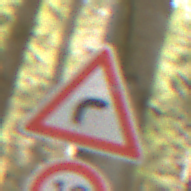
Verkehrszeichen: KurveRechts
Zusatzzeichen unten: Geschwindigkeit10
Umgebung: Outdoor, Nature
Tageszeit: MorningAfternoon
Wetter: Overcast
Licht: Natural
Jahreszeit: Winter
Kontrast: LowContrast